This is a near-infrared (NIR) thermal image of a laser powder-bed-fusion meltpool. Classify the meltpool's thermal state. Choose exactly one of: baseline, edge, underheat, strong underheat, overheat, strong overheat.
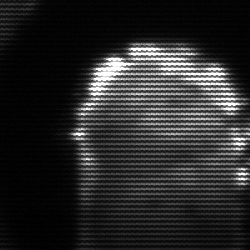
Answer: baseline